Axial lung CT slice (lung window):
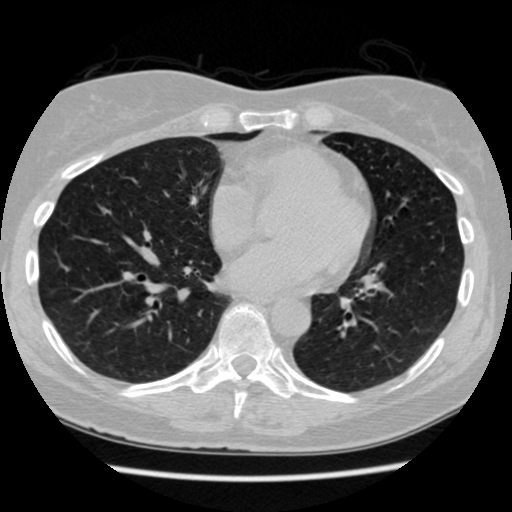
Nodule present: no